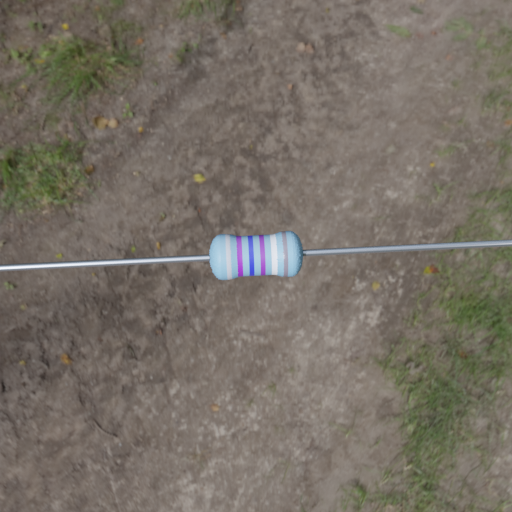
Resistor colour bands (in order): silver, violet, blue, violet, white, gray